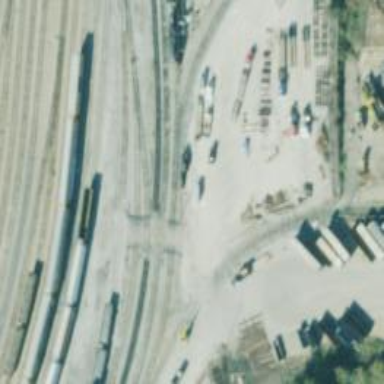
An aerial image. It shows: Rail spur service.